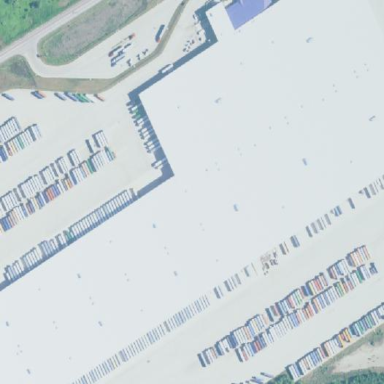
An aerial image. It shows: Distribution center/warehouse in industrial area.